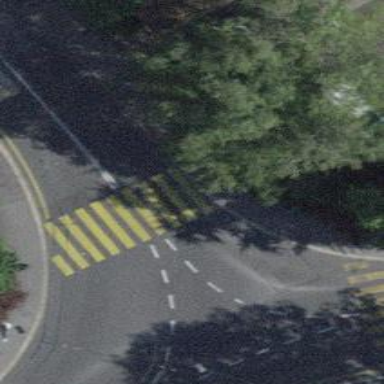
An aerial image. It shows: Uncontrolled zebra crossing with zebra markings.